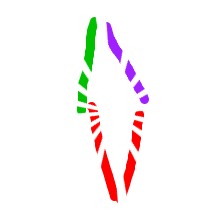
Shape: rhombus